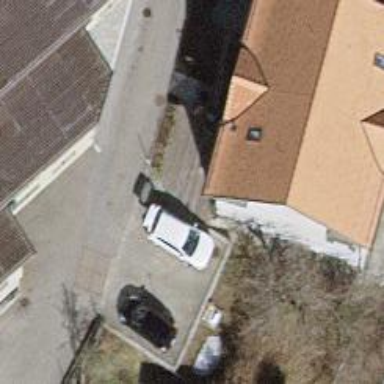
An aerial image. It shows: Car sharing facility.